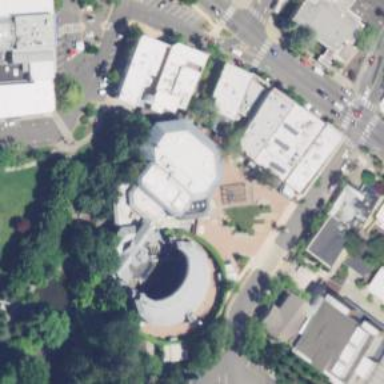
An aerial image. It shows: There is theatre building.